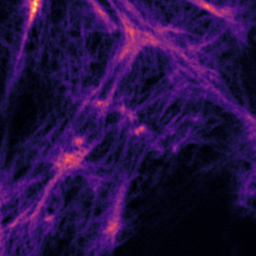
Label: Super-resolution F-actin image